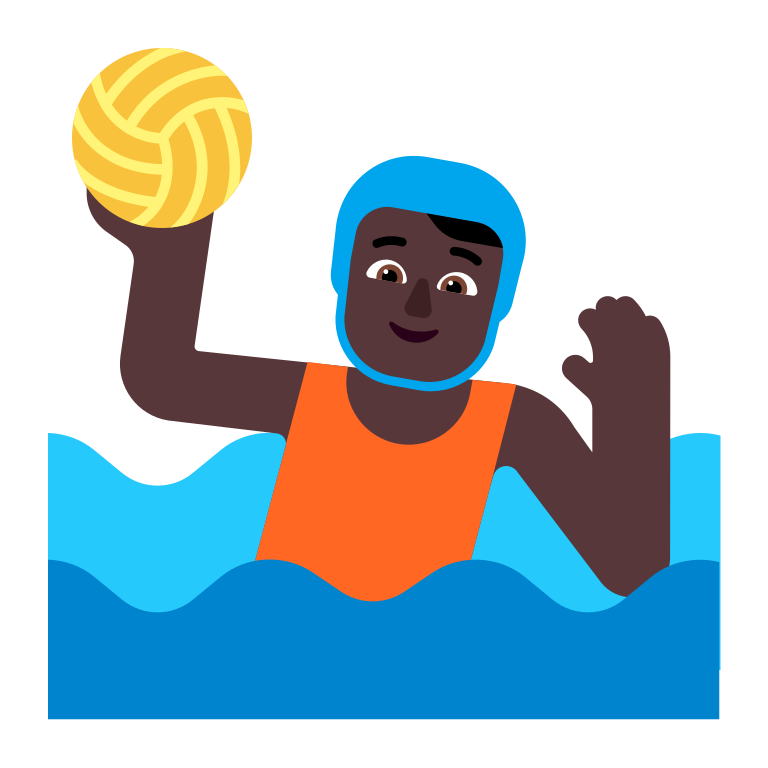
person playing water polo flat dark